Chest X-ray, AP view. Patient: 60 years old, sex M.
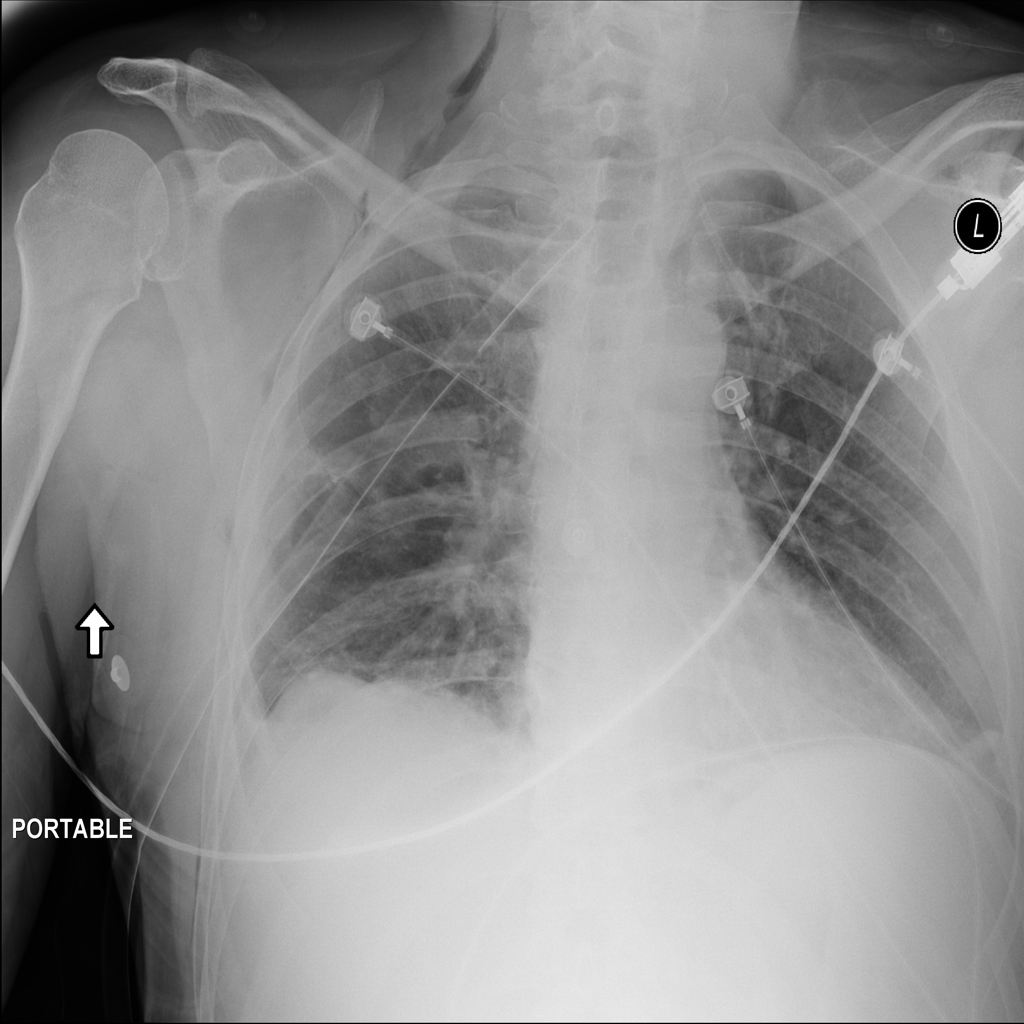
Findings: Emphysema